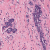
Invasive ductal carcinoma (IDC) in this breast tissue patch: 0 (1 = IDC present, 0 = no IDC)